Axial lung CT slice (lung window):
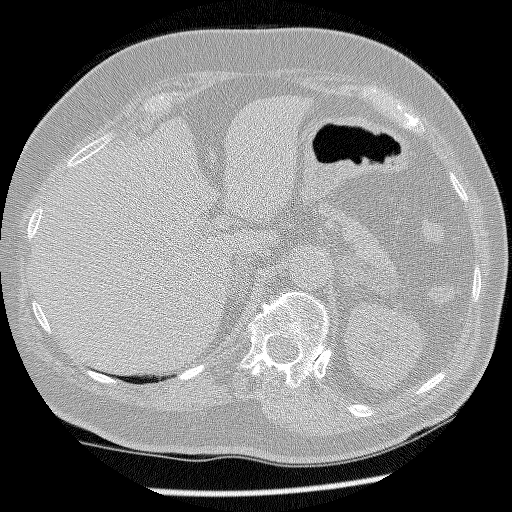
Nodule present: no